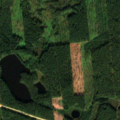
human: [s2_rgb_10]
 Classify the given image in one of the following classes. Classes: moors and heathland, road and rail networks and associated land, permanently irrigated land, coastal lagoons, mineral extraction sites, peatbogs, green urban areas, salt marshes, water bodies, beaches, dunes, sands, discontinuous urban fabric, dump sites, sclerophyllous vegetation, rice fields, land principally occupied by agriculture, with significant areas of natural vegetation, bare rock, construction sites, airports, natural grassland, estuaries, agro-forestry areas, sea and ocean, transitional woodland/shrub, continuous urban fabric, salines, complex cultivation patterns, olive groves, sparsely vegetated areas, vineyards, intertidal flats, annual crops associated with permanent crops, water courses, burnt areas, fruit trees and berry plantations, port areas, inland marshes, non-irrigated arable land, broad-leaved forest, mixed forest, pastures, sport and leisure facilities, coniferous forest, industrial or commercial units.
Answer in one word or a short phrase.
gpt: coniferous forest, mixed forest, transitional woodland/shrub, water bodies